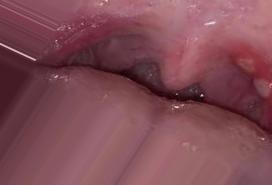
Condition: Mouth Ulcer